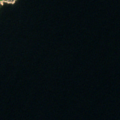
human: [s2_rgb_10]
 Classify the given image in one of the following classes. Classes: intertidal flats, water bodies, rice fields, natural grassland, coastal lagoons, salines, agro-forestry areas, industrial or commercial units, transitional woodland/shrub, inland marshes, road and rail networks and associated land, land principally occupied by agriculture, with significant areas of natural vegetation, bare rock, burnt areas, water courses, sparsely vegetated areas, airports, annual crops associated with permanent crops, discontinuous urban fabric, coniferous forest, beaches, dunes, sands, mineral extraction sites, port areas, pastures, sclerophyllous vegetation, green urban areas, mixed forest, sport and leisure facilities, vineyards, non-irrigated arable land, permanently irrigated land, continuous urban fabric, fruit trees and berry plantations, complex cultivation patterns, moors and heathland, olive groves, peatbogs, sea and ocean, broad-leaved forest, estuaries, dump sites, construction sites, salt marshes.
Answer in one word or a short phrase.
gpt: coniferous forest, sea and ocean